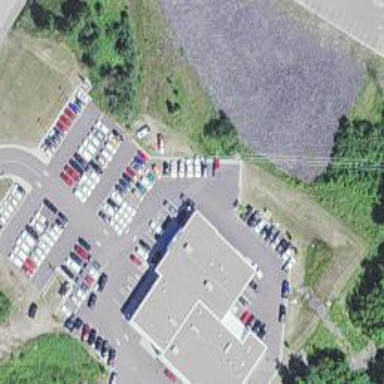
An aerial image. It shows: Building that houses car shop.